Question: I created a density plot with ggplot from a dataframe with 3 variables. One density line is dotted, but the legend shows a solid line for this line.
The data looks like this:
'''
> head(df)
R1 R2 R3
1 0.085383867 0.<PHONE> 0.055320885
2 0.059148932 0.<PHONE> 0.040804048
3 -0.181279986 -0.<PHONE> -0.097218145
4 0.002307494 -0.<PHONE> -0.003585813
5 -0.047816198 -0.<PHONE> -0.009389939
6 0.030535090 0.<PHONE> 0.017650949
'''
The code for the plot is:
'''
ggplot(data=df)+
stat_density(aes(x=R1, colour="rho = -0,6"), adjust=4, lwd=0.5, geom="line", position="identity")+
stat_density(aes(x=R2, colour="rho = 0,6"), adjust=4, lwd=0.5, geom="line", position="identity")+
stat_density(aes(x=R3, colour="rho = 0"), linetype=2, adjust=4, lwd=0.5, geom="line", position="identity")+
xlim(-0.5, 0.5)+
xlab("Renditen")+
ylab("Dichte")+
ggtitle("Renditeverteilung im Heston-Modell")+
theme(plot.title=element_text(face="bold", size=16, vjust=2), axis.title.x=element_text(vjust=-1, size=12),
axis.title.y=element_text(vjust=-0.25, size=12), legend.text=element_text(size=12), legend.title=element_text(size=12), legend.margin=unit(1.5, "cm"),
legend.key.height=unit(1.2, "line"), legend.key.size=unit(0.4, "cm"), legend.key=element_rect(fill=NA), legend.background=element_rect(colour="darkgrey"),
plot.margin=unit(c(1,1,1,1), "cm"))+
scale_colour_manual(values=c("rho = -0,6"="red", "rho = 0,6"="blue", "rho = 0"="black"), name="Korrelation")
'''
And finally the plot:

How can I get the legend to show a dotted line for the third density line (variable R3)?
Thank you in advance!
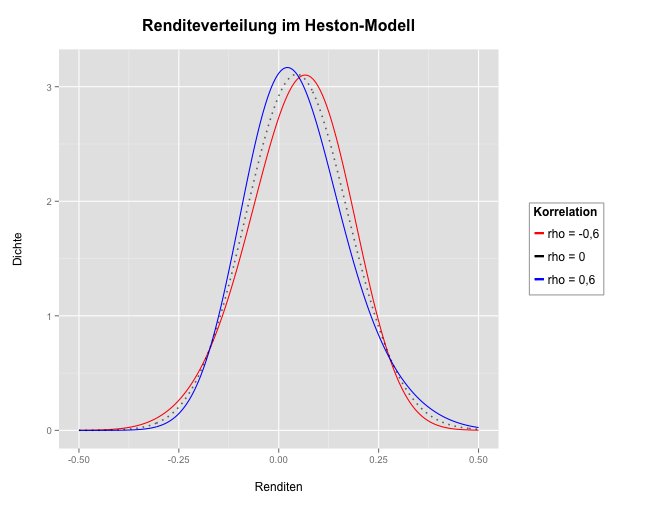
Answer: Put 'linetype=' inside 'aes()' for each 'stat_density()' with the same names as for 'colors=' and then use 'scale_linetype_manual()' to set types as you need. If you use the same legend name for linetypes and colors, both legend will be put together.
'''
ggplot(data=df)+
stat_density(aes(x=R1, colour="rho = -0,6",linetype="rho = -0,6"),
adjust=4, lwd=0.5, geom="line", position="identity")+
stat_density(aes(x=R2, colour="rho = 0,6",linetype="rho = 0,6"),
adjust=4, lwd=0.5, geom="line", position="identity")+
stat_density(aes(x=R3, colour="rho = 0", linetype="rho = 0"),
adjust=4, lwd=0.5, geom="line", position="identity")+
xlim(-0.5, 0.5)+
xlab("Renditen")+
ylab("Dichte")+
ggtitle("Renditeverteilung im Heston-Modell")+
theme(plot.title=element_text(face="bold", size=16, vjust=2),
axis.title.x=element_text(vjust=-1, size=12),
axis.title.y=element_text(vjust=-0.25, size=12),
legend.text=element_text(size=12), legend.title=element_text(size=12),
legend.margin=unit(1.5, "cm"),
legend.key.height=unit(1.2, "line"),
legend.key.size=unit(0.4, "cm"),
legend.key=element_rect(fill=NA),
legend.background=element_rect(colour="darkgrey"),
plot.margin=unit(c(1,1,1,1), "cm"))+
scale_colour_manual(values=c("rho = -0,6"="red", "rho = 0,6"="blue",
"rho = 0"="black"), name="Korrelation")+
scale_linetype_manual(values=c("rho = -0,6"=1, "rho = 0,6"=1,
"rho = 0"=2), name="Korrelation")
'''